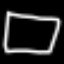
Label: square